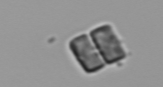
Label: Bacillariophyceae_morphotype1